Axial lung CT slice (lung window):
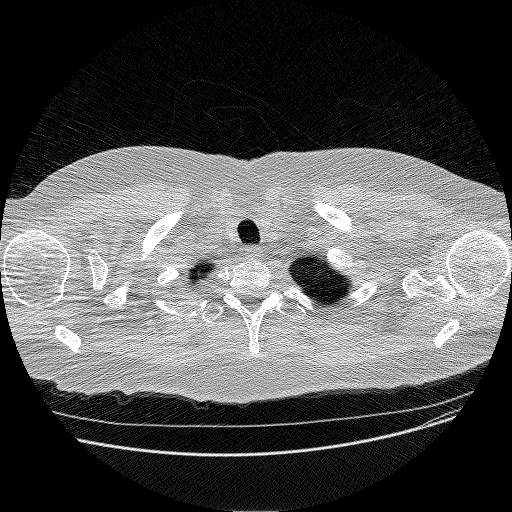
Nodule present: no